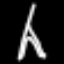
Label: The Eiffel Tower